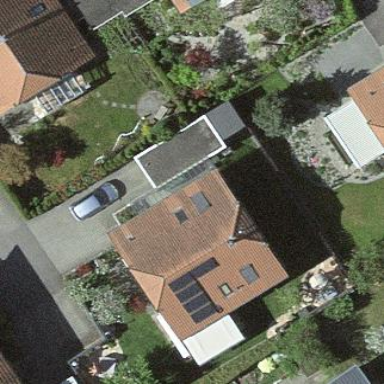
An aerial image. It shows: Simple house.